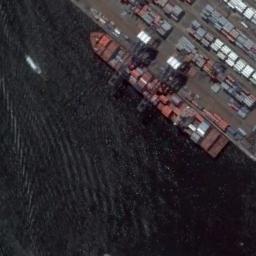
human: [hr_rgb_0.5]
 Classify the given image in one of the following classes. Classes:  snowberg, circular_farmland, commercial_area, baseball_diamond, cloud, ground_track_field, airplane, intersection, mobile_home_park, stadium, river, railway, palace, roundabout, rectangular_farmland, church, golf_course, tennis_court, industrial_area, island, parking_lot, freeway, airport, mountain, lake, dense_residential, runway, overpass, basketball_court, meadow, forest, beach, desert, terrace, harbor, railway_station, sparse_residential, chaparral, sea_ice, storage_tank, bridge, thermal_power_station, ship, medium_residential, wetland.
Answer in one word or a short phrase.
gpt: ship